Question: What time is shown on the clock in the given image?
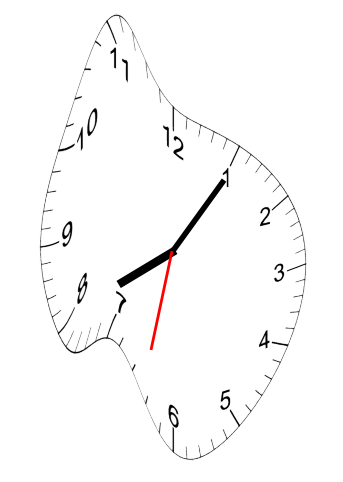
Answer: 08:05:32